Interaction volume radius: 5 \u00c5
Interaction volume height: 15 \u00c5
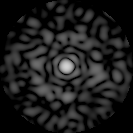
Disorder parameter: 0.8561